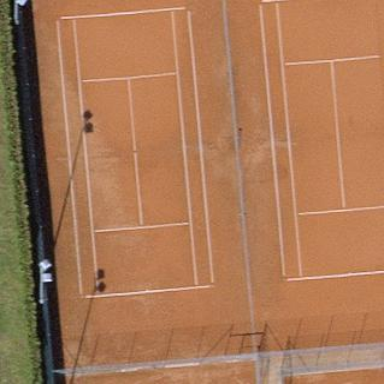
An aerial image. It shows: Tennis court with sandy surface located in pitch designated for leisure land.